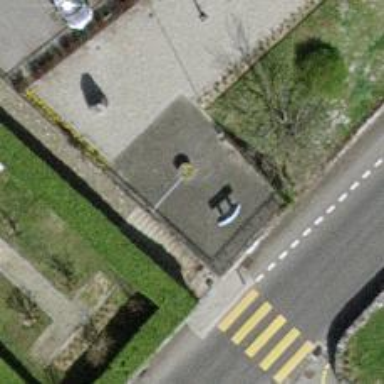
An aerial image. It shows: Viewpoint for tourists.